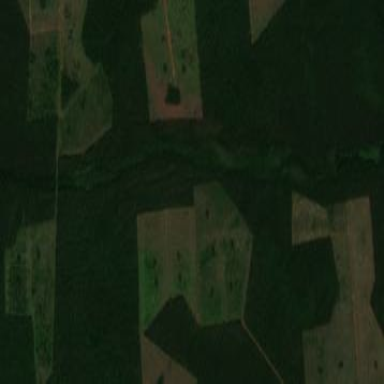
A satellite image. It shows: Logging area.